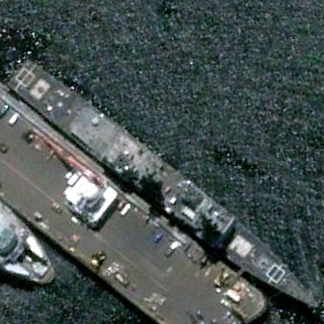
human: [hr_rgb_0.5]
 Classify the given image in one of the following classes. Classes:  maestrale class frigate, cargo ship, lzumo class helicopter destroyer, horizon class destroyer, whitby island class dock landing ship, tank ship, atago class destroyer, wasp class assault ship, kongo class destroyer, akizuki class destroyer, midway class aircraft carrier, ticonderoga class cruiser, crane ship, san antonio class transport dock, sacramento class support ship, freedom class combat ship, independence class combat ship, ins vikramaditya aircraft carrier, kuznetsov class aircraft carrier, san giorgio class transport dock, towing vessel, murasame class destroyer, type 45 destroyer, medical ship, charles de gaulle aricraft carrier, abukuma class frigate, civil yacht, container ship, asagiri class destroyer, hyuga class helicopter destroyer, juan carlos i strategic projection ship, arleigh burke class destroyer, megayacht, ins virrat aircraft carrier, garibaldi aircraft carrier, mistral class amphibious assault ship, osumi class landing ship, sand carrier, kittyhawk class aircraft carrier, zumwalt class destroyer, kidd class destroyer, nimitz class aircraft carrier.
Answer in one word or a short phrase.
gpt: Ticonderoga class cruiser